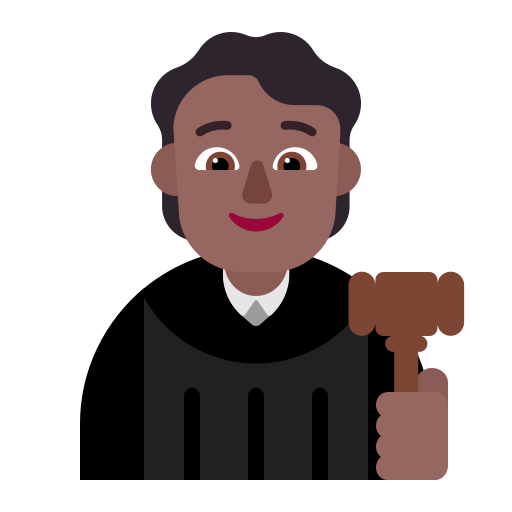
judge flat  dark